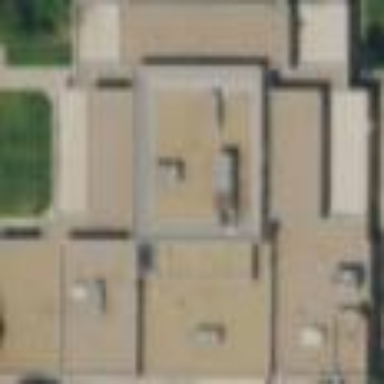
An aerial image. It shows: School building.